Field crop: maize
Growth stage: 2
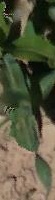
Species: maize